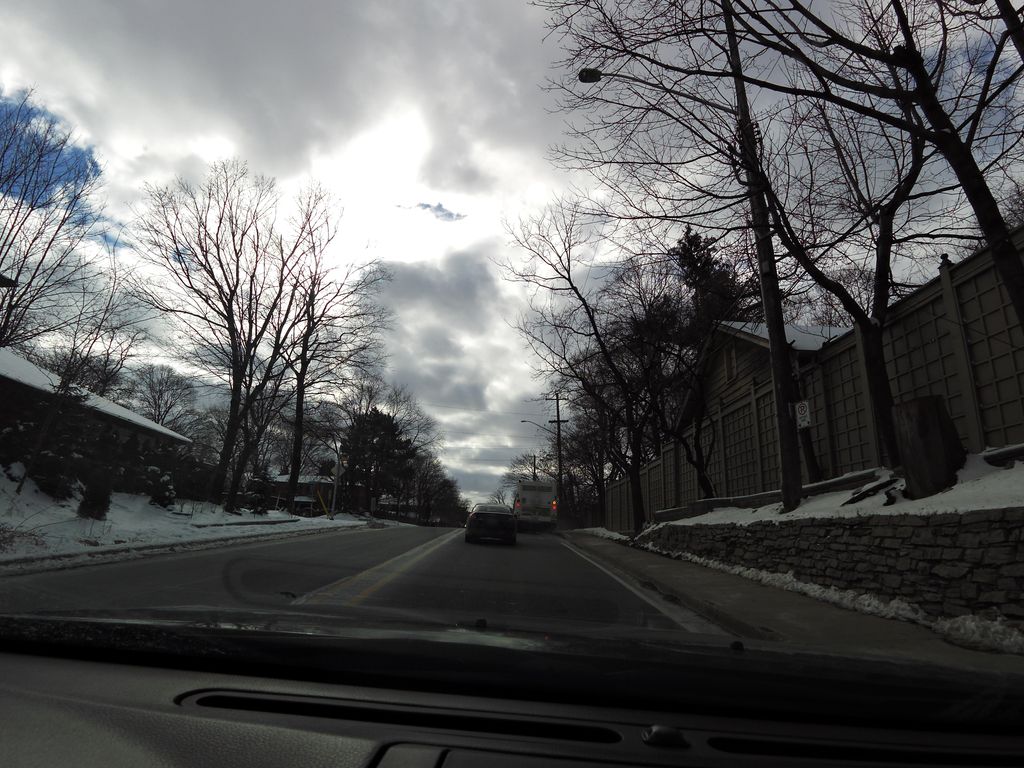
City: hamilton